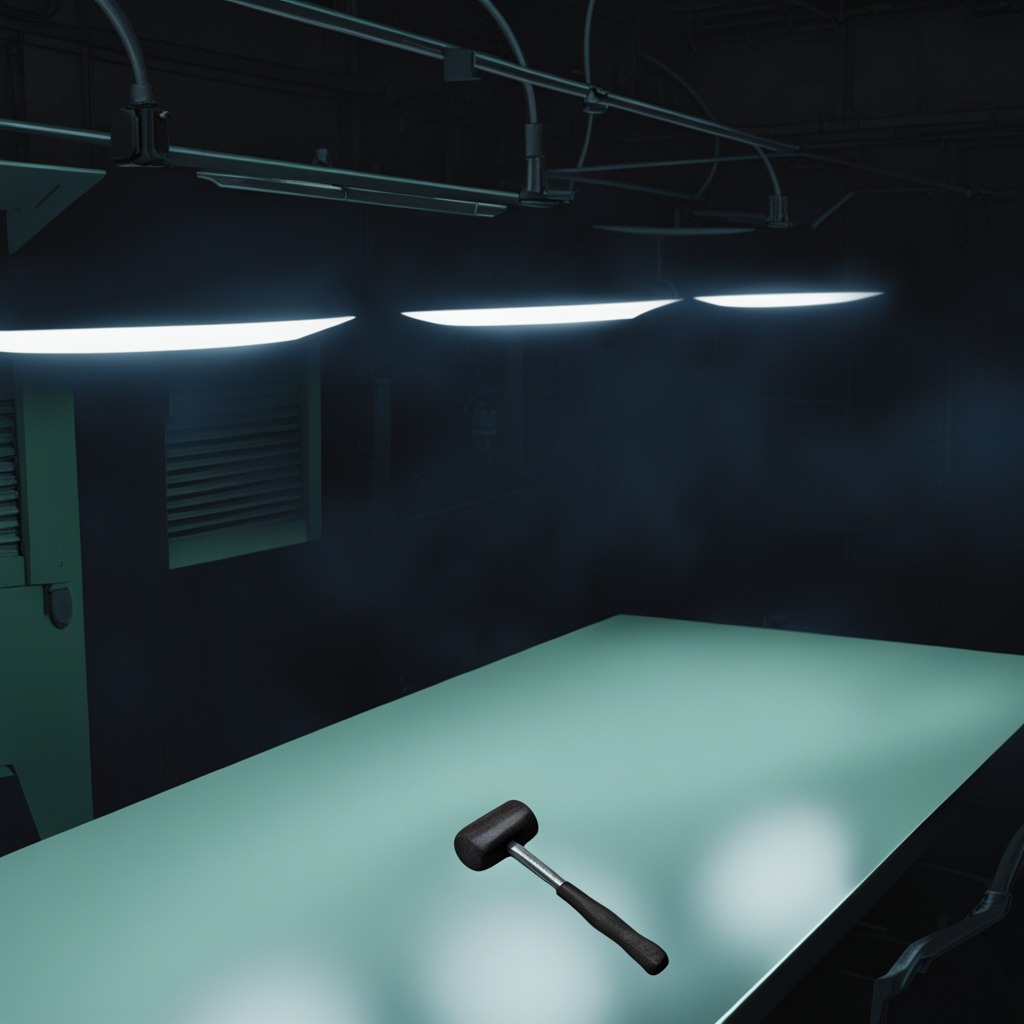
A hammer lying on a clean empty table in a railway signal maintenance room lit by harsh overhead fluorescents photorealistic surface textures crisp shadows high dynamic range